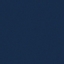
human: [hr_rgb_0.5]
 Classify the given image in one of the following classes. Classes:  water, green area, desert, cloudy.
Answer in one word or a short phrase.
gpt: water